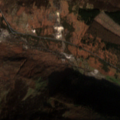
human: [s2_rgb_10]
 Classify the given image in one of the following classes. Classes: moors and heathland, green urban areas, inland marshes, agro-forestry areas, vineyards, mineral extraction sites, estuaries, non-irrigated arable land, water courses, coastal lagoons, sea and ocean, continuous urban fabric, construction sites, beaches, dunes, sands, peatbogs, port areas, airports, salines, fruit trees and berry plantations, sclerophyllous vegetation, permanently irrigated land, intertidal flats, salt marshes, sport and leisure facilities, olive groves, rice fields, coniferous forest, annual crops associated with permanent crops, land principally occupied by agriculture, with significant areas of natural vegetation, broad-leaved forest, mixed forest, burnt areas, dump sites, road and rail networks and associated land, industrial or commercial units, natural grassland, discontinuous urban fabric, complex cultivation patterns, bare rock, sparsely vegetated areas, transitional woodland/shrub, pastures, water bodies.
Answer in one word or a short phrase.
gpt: land principally occupied by agriculture, with significant areas of natural vegetation, coniferous forest, natural grassland, moors and heathland